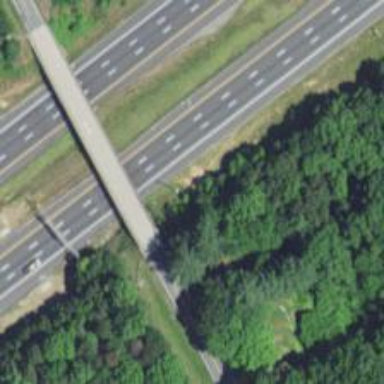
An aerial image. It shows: Bridge.